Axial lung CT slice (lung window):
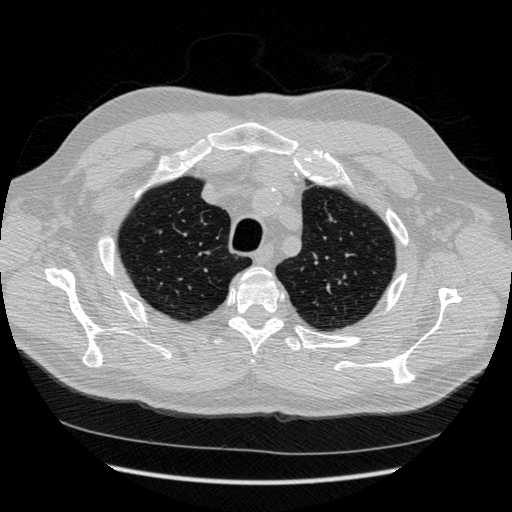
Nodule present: no